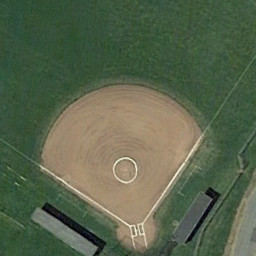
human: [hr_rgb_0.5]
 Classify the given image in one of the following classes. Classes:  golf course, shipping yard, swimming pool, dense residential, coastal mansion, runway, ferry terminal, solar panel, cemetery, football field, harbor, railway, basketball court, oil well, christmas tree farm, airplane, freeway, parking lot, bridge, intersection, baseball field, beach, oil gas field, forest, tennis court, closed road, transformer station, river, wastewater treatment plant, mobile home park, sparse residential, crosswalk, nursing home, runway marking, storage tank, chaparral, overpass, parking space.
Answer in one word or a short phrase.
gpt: baseball field